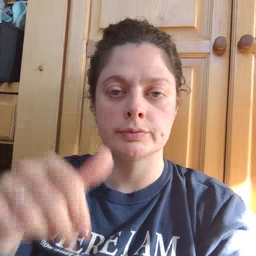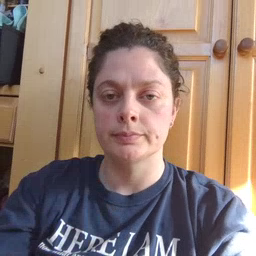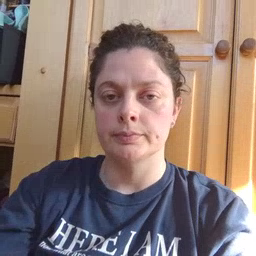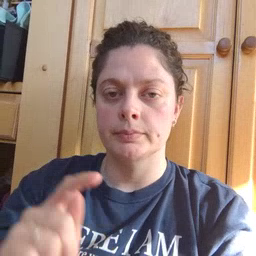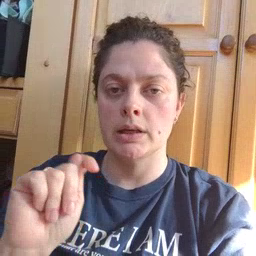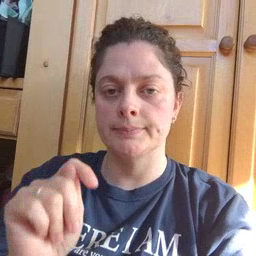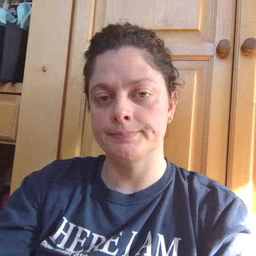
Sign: potty